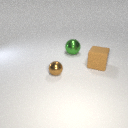
large green metal sphere behind small brown metal sphere